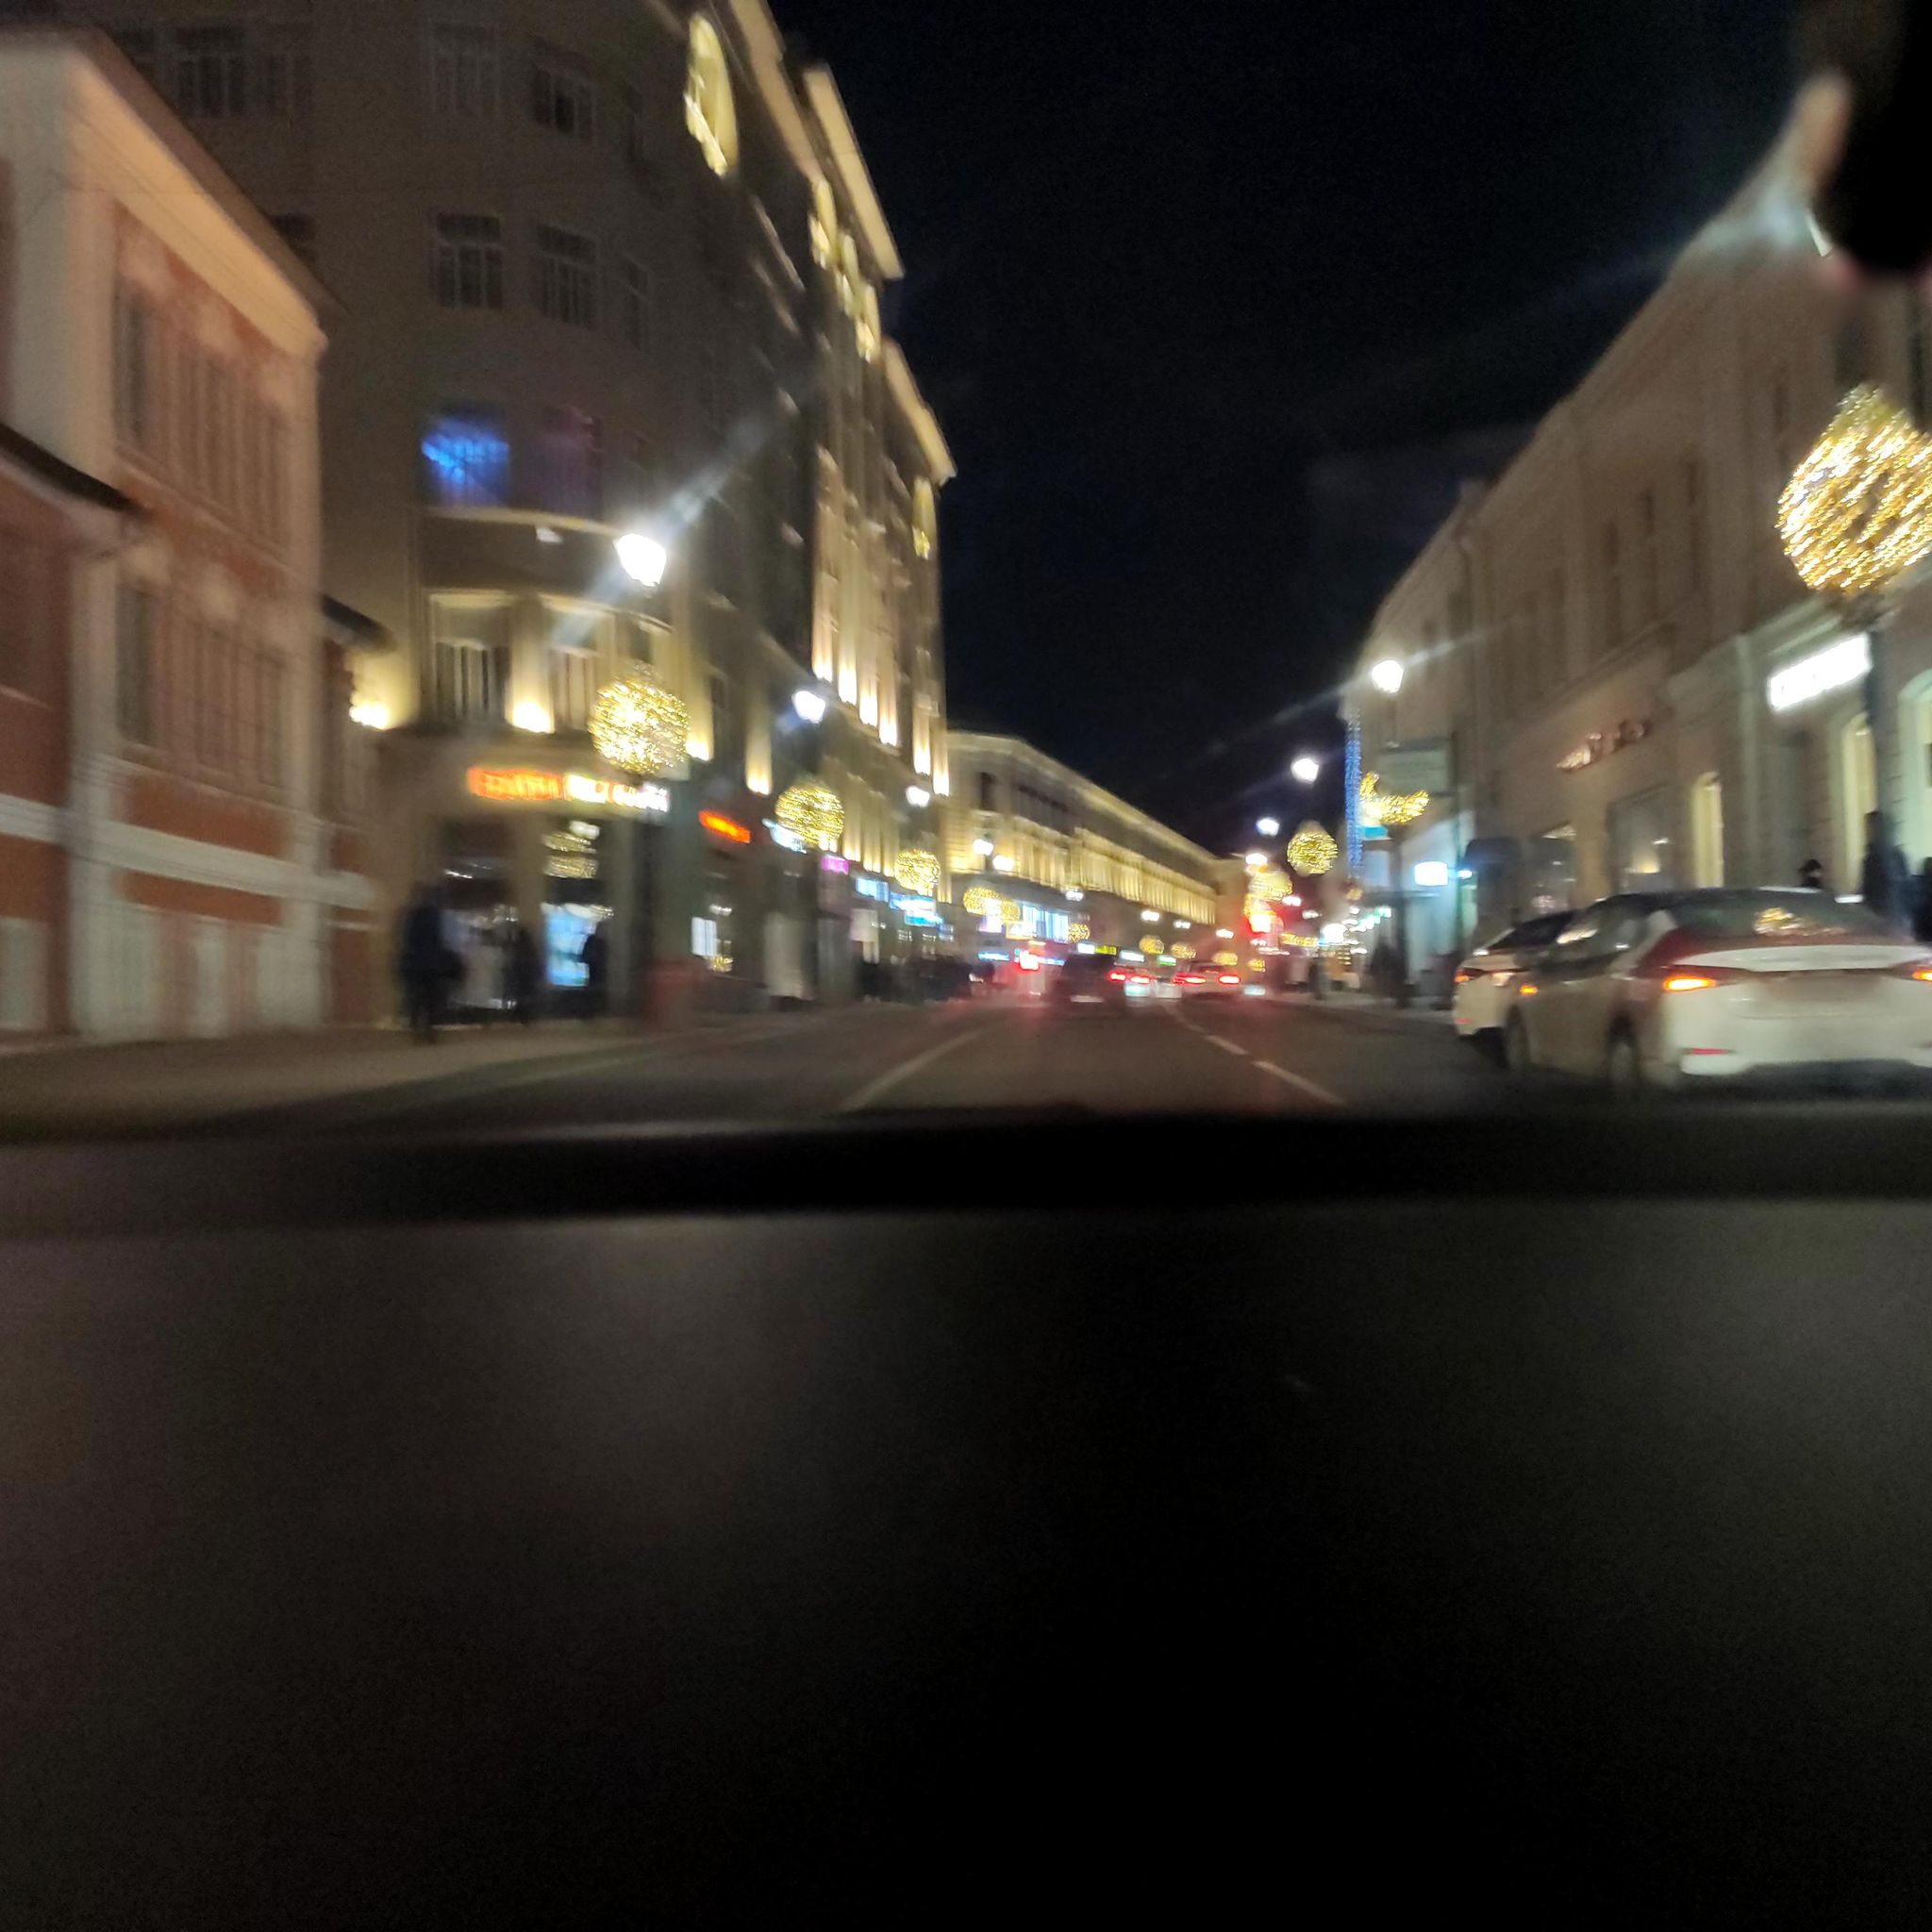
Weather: clear
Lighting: night
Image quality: slightly poor
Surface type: driving surface
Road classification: secondary
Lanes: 3
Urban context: urban centre
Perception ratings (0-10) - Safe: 0.58, Lively: 7.94, Beautiful: 6.5, Boring: 0.94, Depressing: 3.01, Wealthy: 1.41